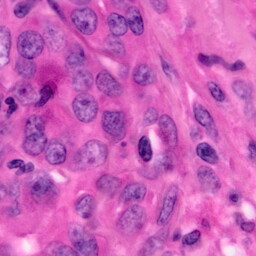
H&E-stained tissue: Pancreatic